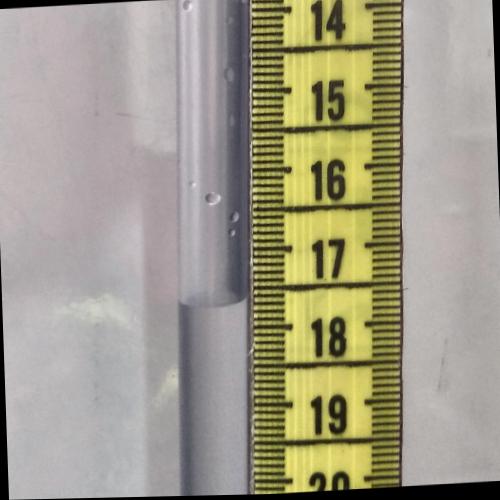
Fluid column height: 17.7 cm